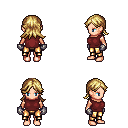
a pixel art fantasy rpg character, female body template, human, light skin, maroon sleeveless shirt, gold greaves, blonde loose hair, metal gloves, four views (front, back, left, right), 2x2 character sprite sheet, small pixel art, hard edges, no anti-aliasing